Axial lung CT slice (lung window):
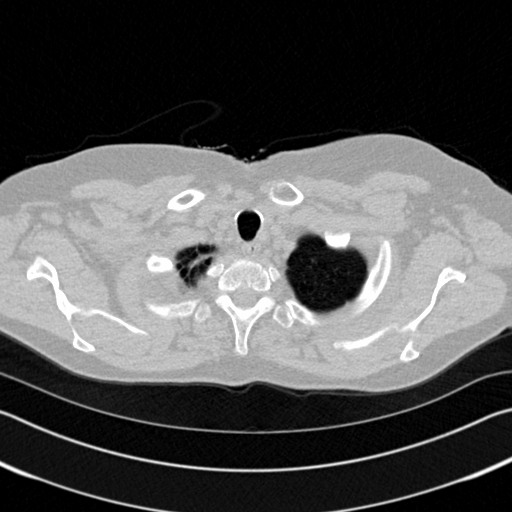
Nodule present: no